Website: home-depot
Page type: payment
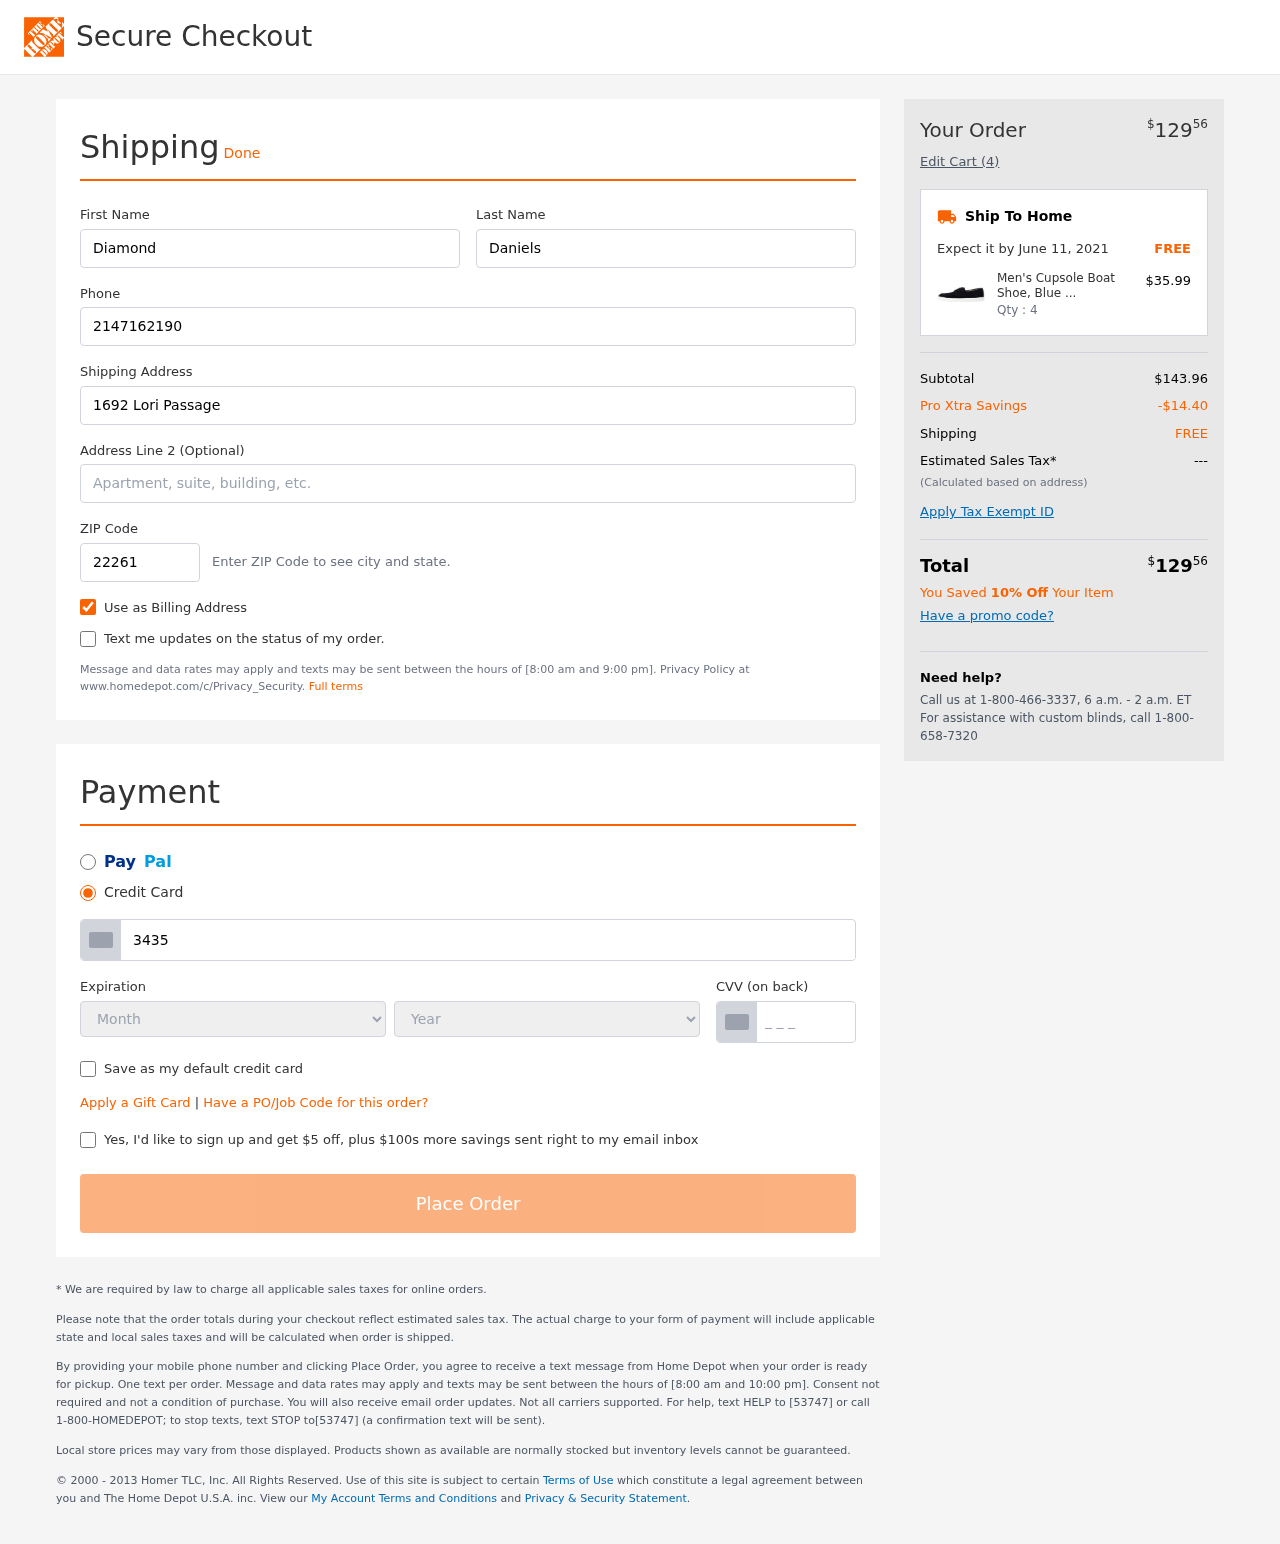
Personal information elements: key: PII_CARD_CVV
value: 2224
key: PII_CARD_EXPIRY_MONTH
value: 06
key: PII_CARD_EXPIRY_YEAR
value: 26
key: PII_CARD_NUMBER
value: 3435 7141 3274 727
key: PII_FIRSTNAME
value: Diamond
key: PII_LASTNAME
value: Daniels
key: PII_PHONE
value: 2147162190
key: PII_POSTCODE
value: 22261
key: PII_STREET
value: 1692 Lori Passage
Product elements: key: PRODUCT1_NAME
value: Men's Cupsole Boat Shoe, Blue Navy Suede, women 2
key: PRODUCT1_PRICE
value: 35.99
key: PRODUCT1_QUANTITY
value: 4
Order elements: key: ORDER_TOTAL
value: $12956
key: ORDER_NUM_ITEMS
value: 4
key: ORDER_DELIVERY_DATE
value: June 11, 2021
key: ORDER_SUBTOTAL
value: $143.96
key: ORDER_DISCOUNT
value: -$14.40
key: ORDER_SHIPPING_COST
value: FREE